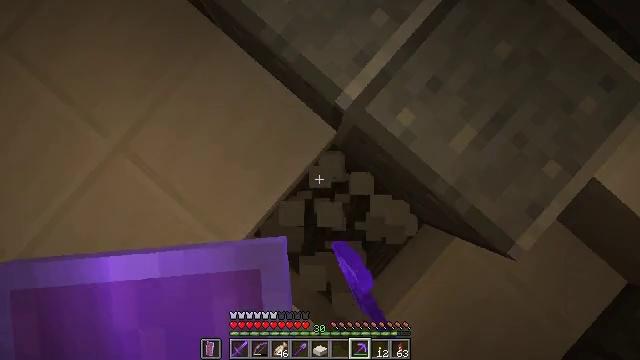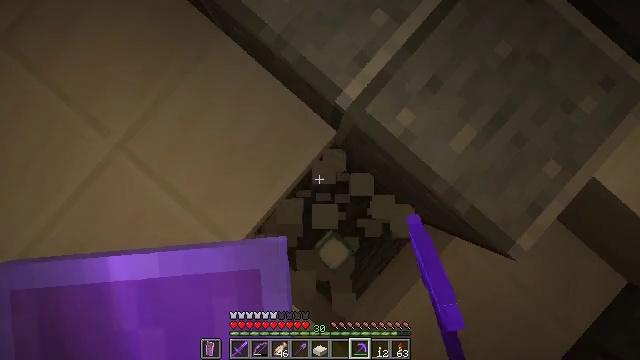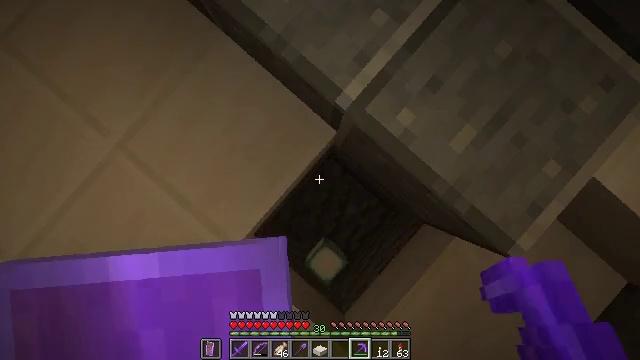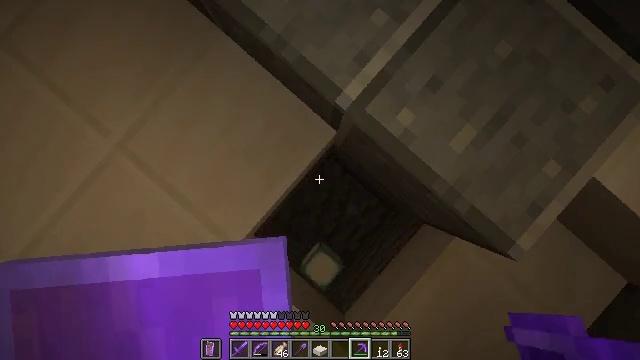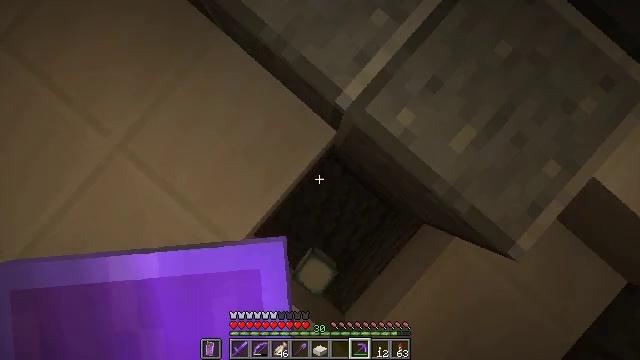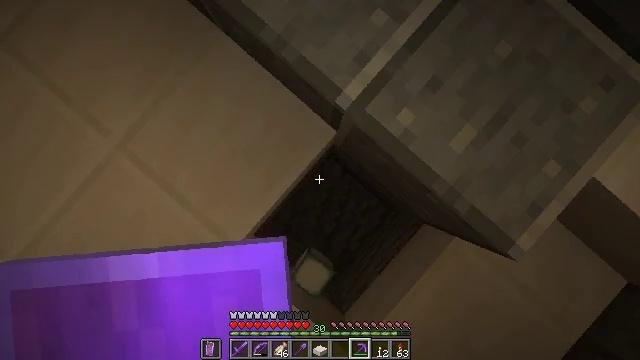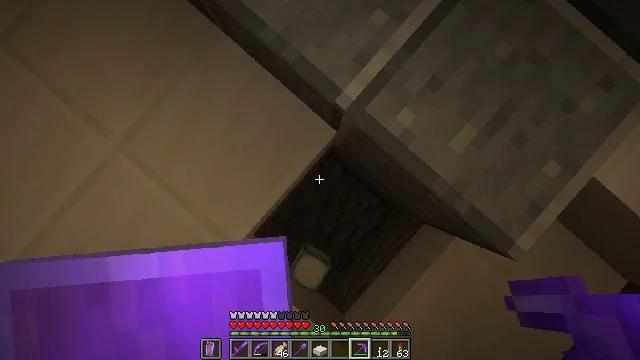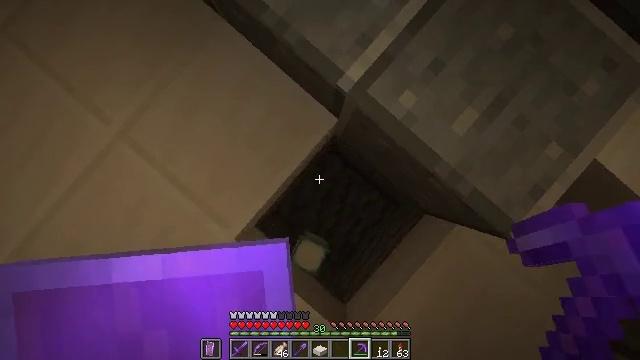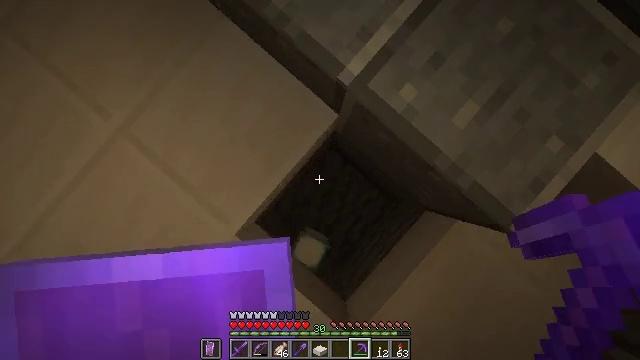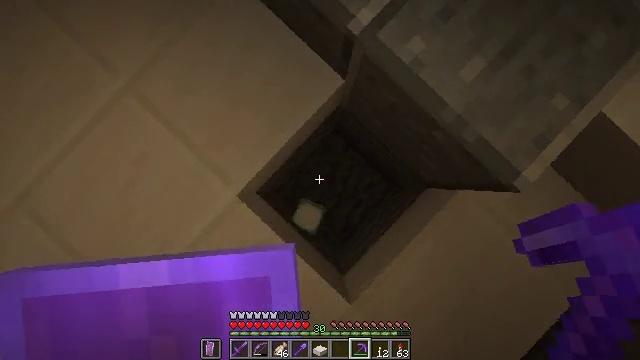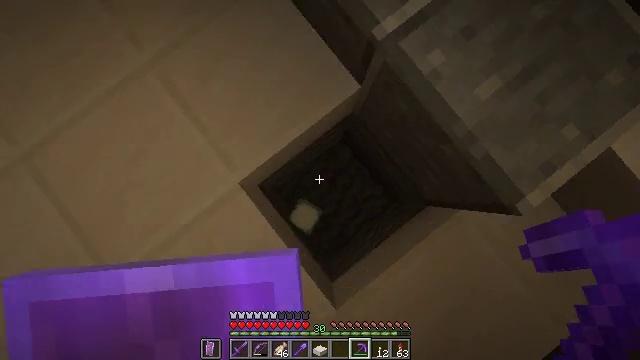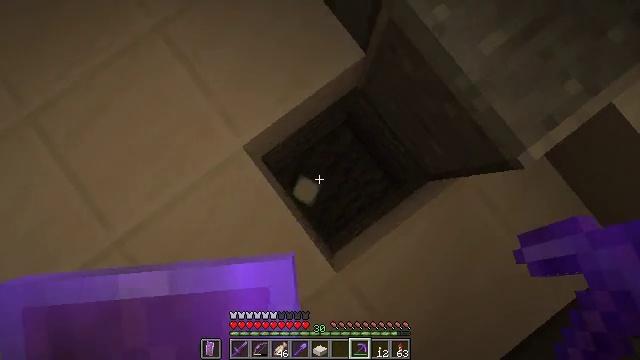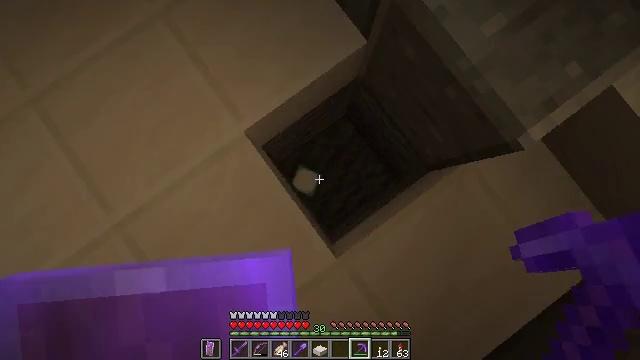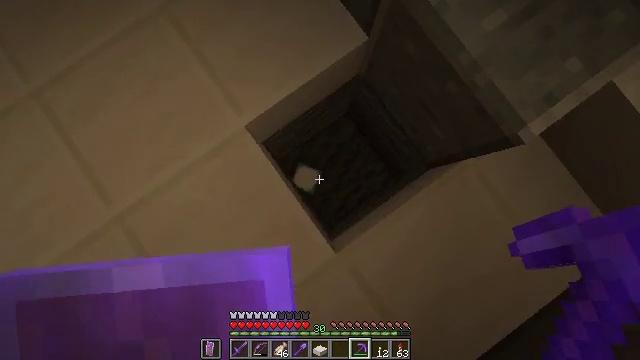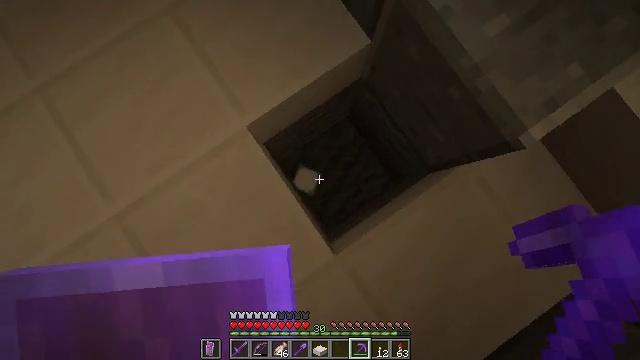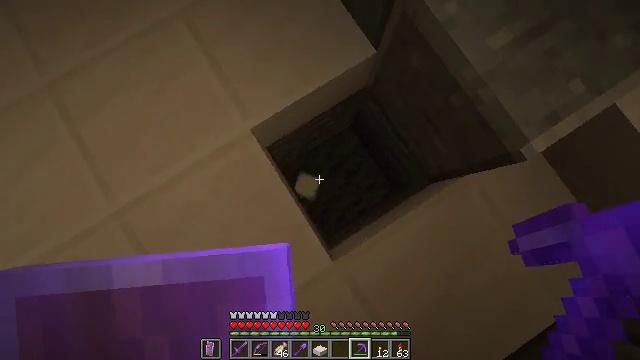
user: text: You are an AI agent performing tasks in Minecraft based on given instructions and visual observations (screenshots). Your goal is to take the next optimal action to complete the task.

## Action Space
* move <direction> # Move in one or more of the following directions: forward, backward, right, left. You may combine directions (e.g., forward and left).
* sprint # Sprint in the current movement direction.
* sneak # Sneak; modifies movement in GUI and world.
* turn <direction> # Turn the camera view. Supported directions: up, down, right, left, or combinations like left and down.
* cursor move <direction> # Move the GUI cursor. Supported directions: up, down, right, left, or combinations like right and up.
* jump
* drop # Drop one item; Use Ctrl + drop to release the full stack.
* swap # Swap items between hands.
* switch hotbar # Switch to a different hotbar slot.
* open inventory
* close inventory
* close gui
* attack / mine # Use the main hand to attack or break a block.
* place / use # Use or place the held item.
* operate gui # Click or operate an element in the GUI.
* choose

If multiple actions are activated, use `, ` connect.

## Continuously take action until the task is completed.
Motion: motion action
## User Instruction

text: Recycle the quartz slab for reuse.
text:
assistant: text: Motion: no_op
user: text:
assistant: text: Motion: no_op
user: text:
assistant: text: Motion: no_op
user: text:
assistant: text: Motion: no_op
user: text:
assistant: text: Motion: no_op
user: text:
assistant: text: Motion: no_op
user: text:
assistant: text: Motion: move back
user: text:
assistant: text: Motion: move back
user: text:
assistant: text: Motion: move back, turn left
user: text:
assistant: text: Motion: move back, turn left and up
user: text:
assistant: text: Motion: turn left
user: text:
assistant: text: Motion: no_op
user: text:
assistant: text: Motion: no_op
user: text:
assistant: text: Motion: turn left
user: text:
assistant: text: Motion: turn left and up
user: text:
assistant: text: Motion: no_op
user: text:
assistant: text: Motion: turn left and up
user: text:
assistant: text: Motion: turn left and up
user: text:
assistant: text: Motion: move right, turn left and up
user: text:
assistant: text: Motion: move right, turn up
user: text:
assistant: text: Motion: move right
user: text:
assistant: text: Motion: move right
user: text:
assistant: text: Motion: no_op
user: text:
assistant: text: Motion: no_op
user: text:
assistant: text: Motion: no_op
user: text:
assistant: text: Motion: no_op
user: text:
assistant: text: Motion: no_op
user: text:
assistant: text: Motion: no_op
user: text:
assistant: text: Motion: move left
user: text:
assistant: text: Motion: move left